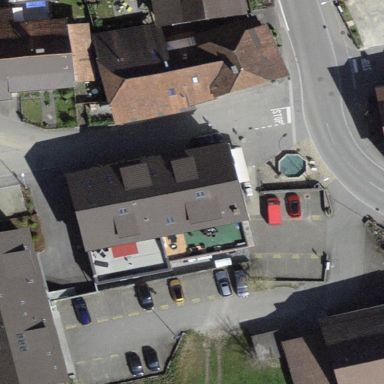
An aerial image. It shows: Retail building with tiled roof.